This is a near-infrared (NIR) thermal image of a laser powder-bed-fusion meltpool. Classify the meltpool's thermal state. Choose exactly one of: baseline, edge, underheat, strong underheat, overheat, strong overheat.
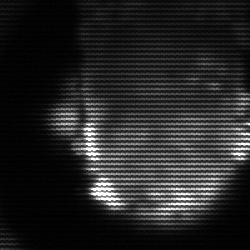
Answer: baseline